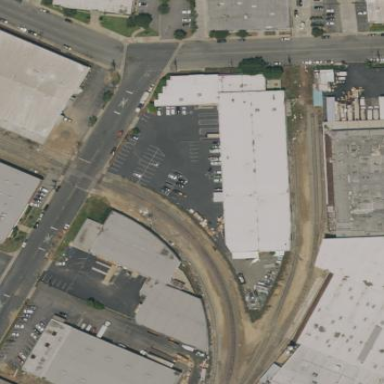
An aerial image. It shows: Warehouse.